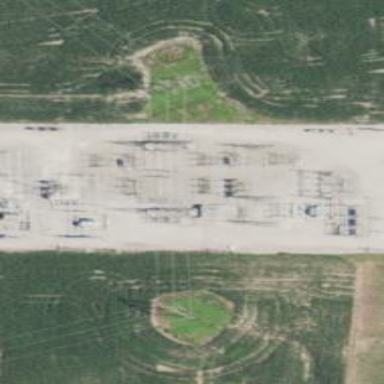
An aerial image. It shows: Distribution level power substation surrounded by fence.